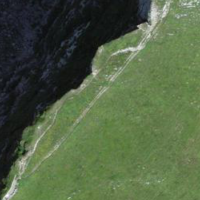
EUNIS habitat code: 23
Species observed at this site:
Agapanthia villosoviridescens
Clinopodium alpinum
Hedysarum hedysaroides
Prunella collaris
Phyteuma orbiculare